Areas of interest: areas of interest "Park and greenspace"
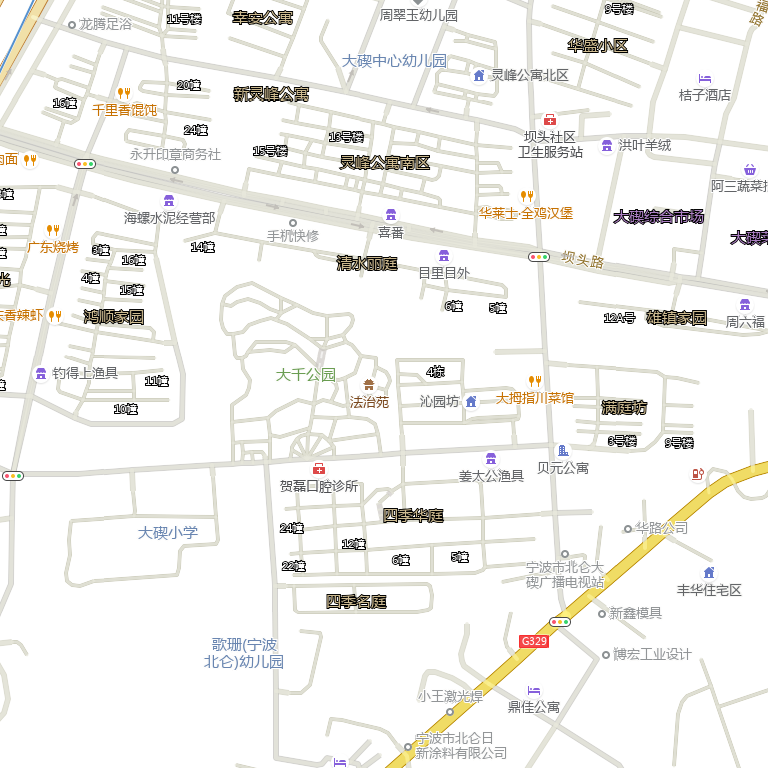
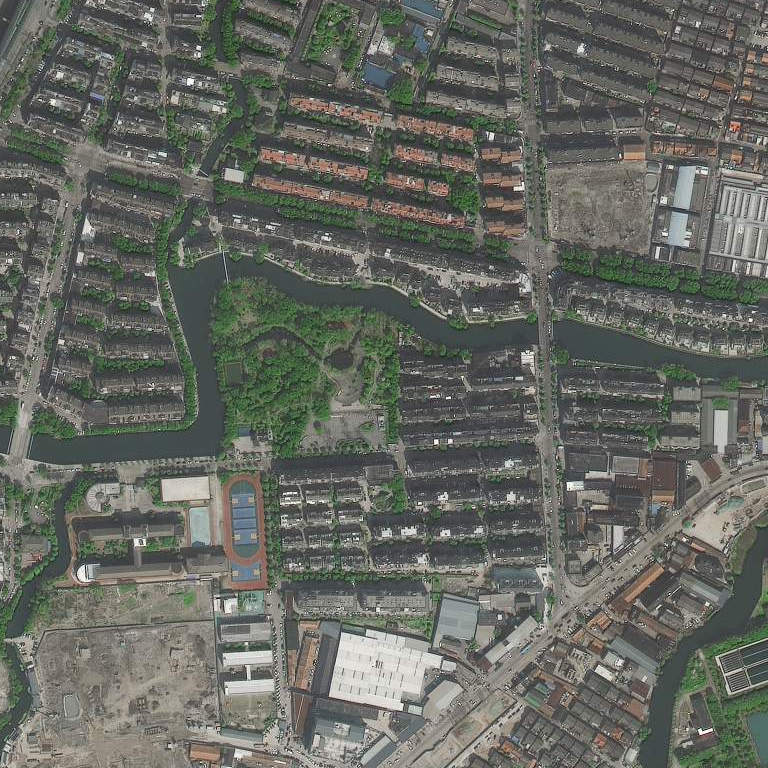